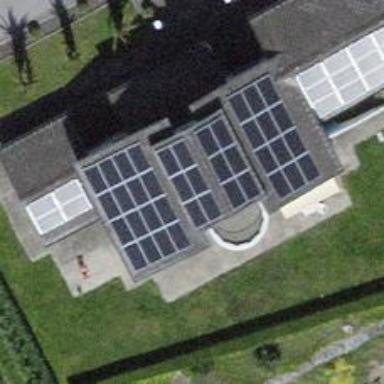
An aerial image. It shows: Solar power generator using photovoltaic panels.